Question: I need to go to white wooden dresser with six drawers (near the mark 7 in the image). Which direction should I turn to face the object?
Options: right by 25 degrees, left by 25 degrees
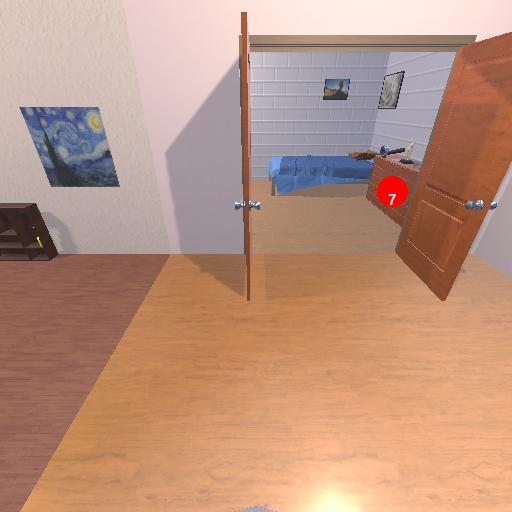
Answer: right by 25 degrees